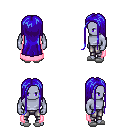
a pixel art fantasy rpg character, male body template, dark elf, purple skin, pink cape, metal pants, blue extra-long hairstyle, white slippers, four views (front, back, left, right), 2x2 character sprite sheet, small pixel art, hard edges, no anti-aliasing